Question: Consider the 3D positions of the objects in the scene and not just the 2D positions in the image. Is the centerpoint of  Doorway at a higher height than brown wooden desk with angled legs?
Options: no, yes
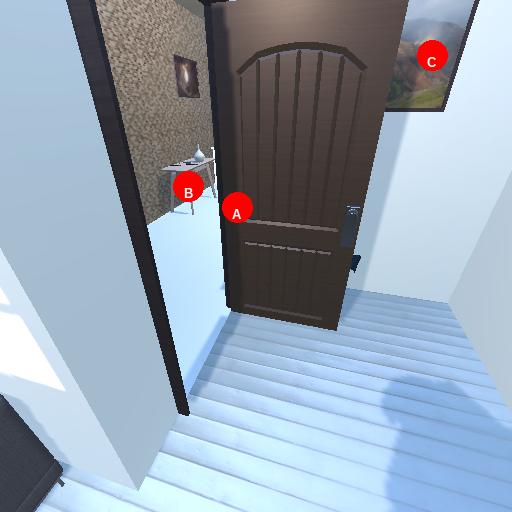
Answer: no